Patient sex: F
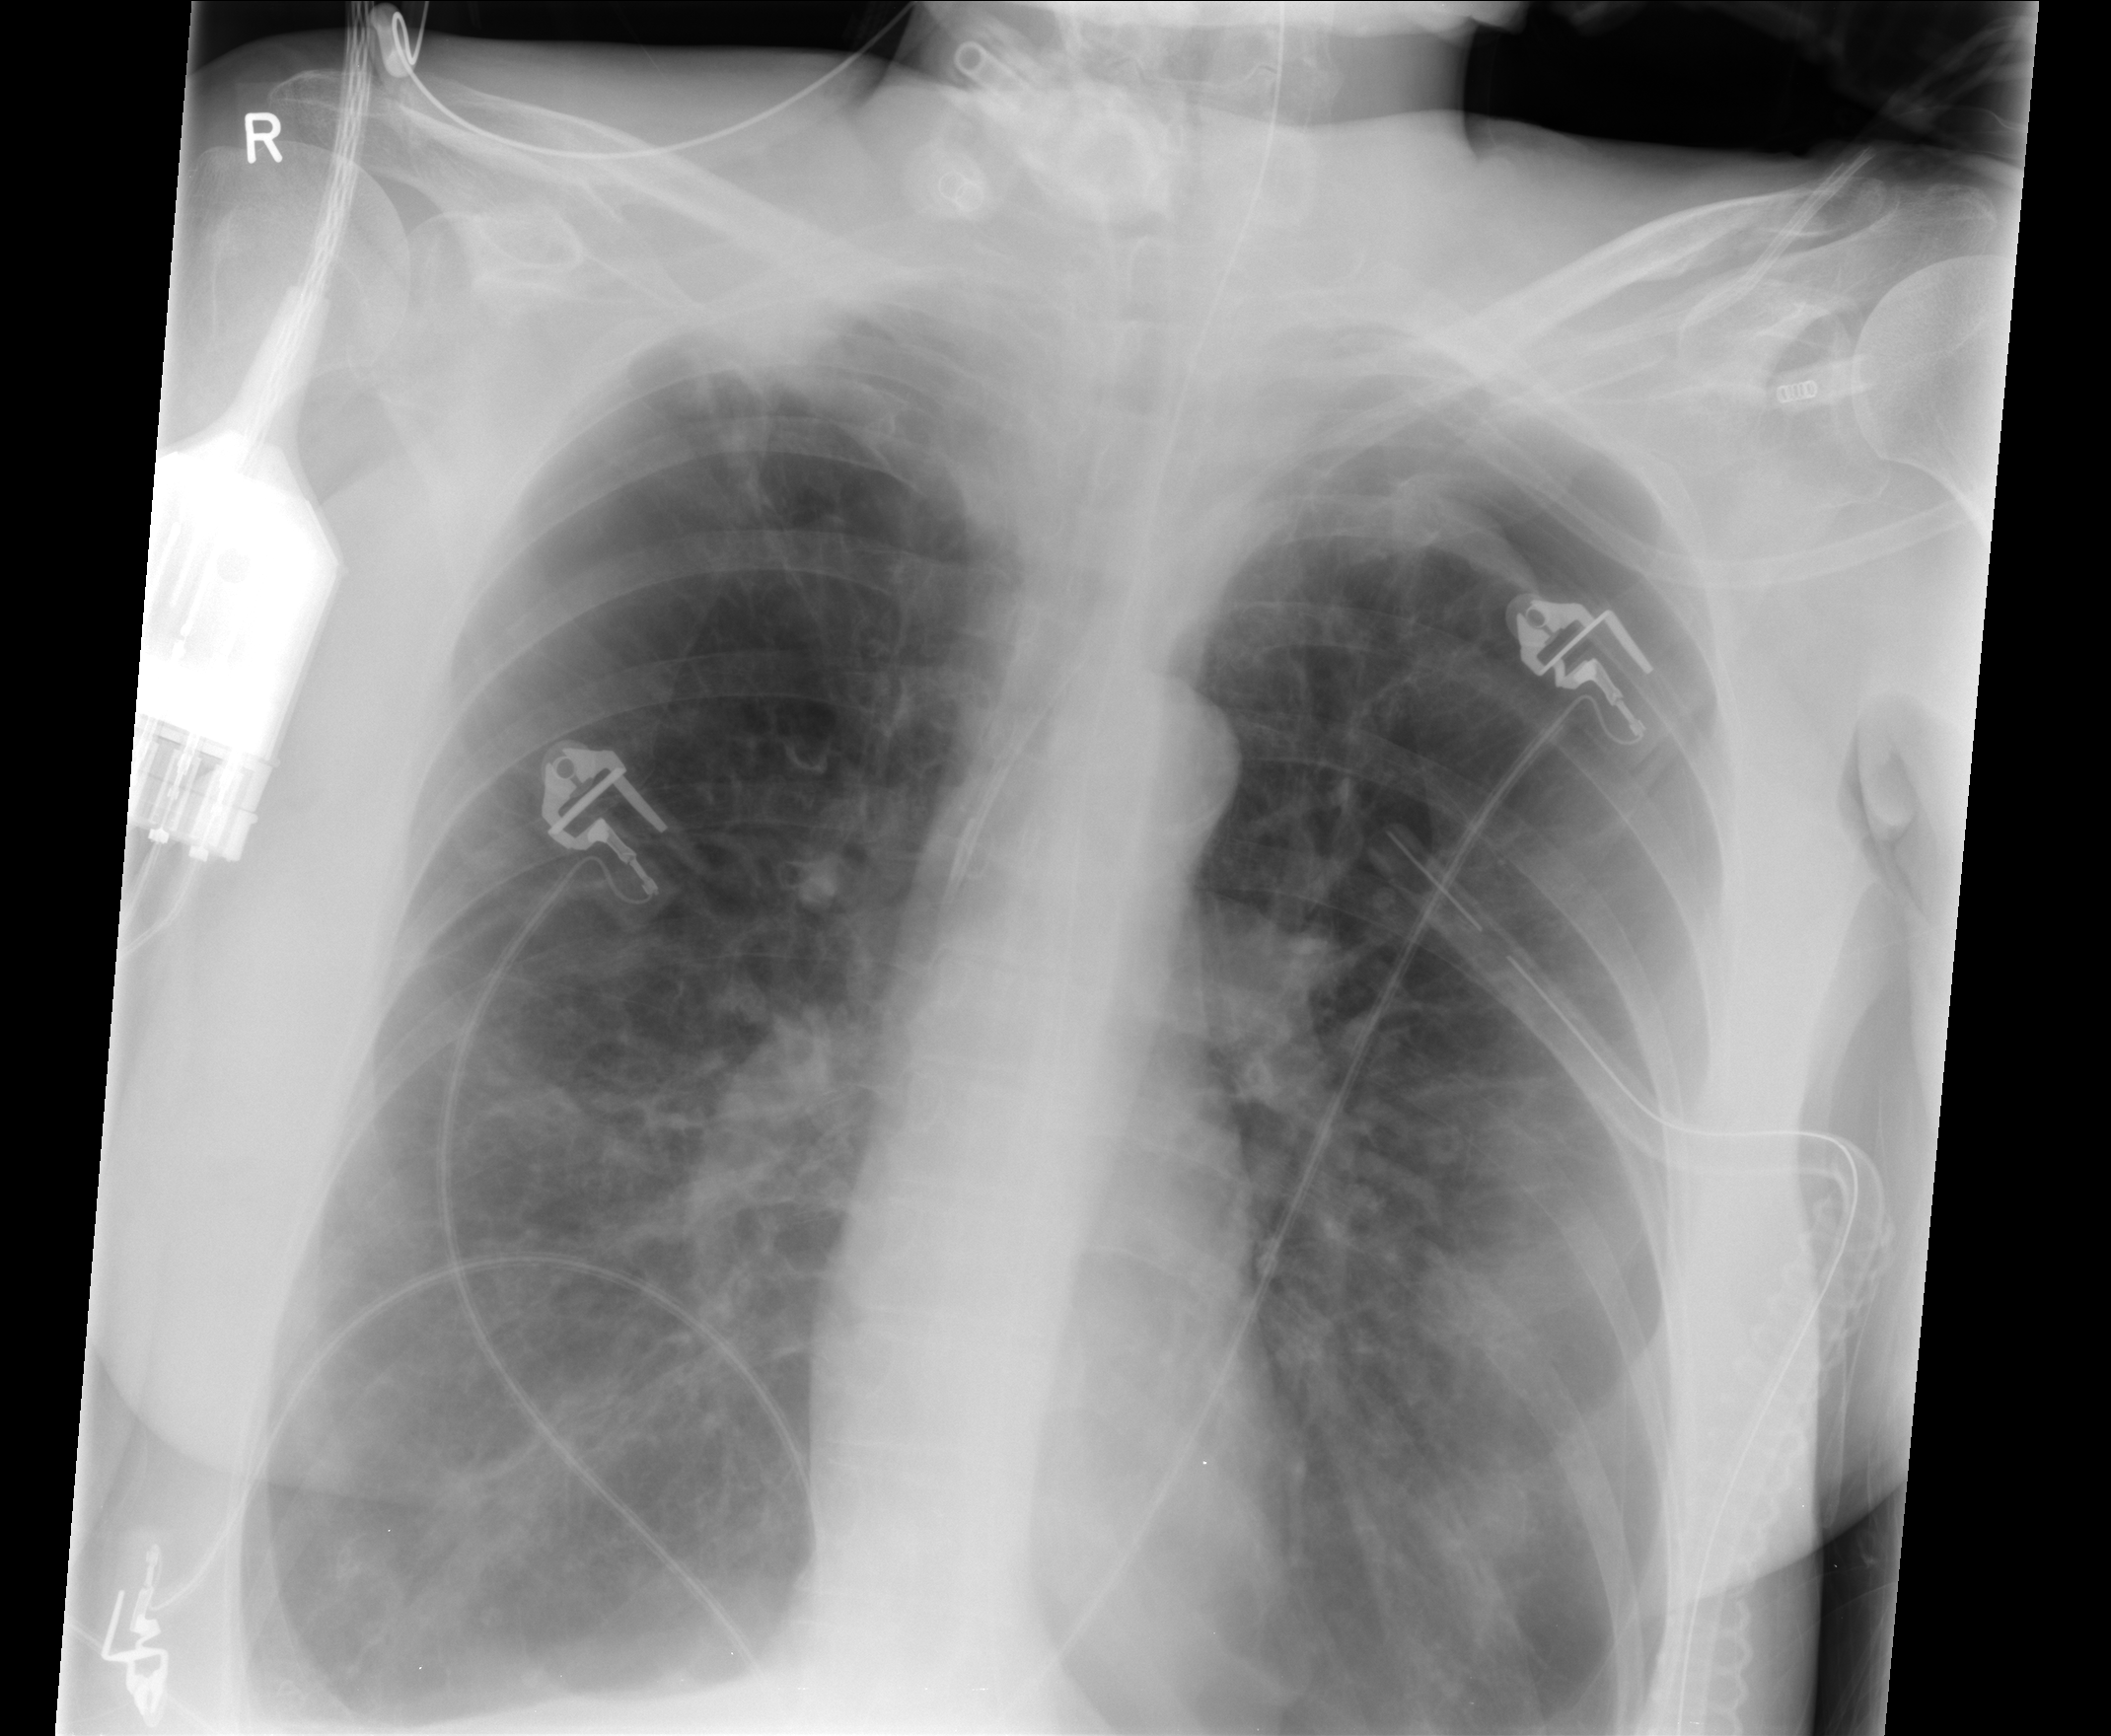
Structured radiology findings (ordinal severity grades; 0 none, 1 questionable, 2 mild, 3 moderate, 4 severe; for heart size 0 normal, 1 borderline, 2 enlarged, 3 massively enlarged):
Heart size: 0
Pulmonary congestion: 2
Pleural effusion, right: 1
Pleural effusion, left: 0
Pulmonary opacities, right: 0
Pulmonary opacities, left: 0
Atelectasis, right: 2
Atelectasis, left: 2